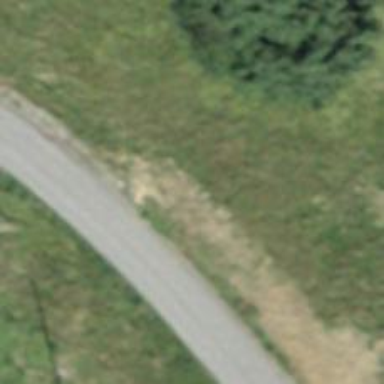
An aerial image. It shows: Unclassified road.